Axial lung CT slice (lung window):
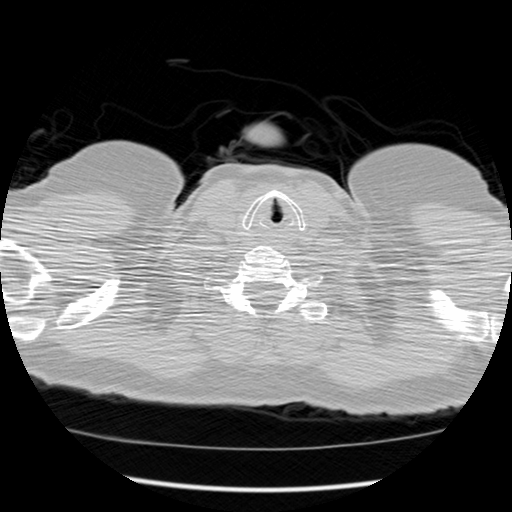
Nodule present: no